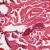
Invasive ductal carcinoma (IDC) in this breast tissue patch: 0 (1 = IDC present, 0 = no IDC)